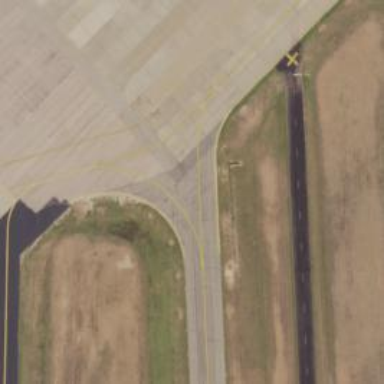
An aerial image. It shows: Image of taxiway at airport.